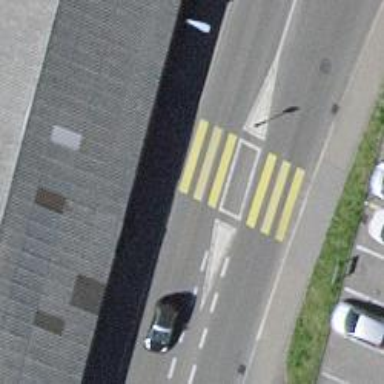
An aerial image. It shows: Uncontrolled zebra crossing with pedestrian island.